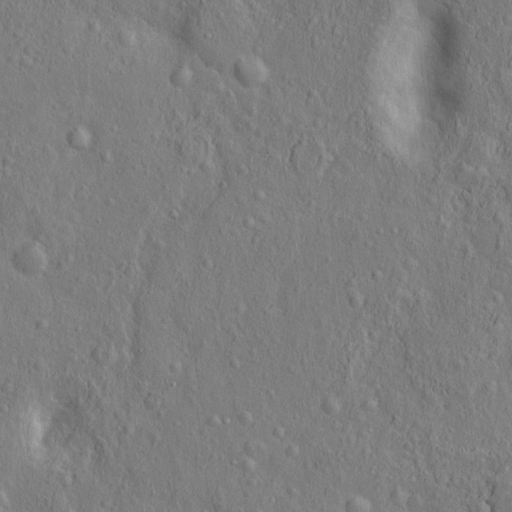
Objects detected: cone, cone